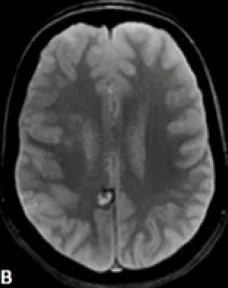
T2*-weighted axial images hyper with hypointense halo on T2* , related to parenchymal hematoma.
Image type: radiology (mri)